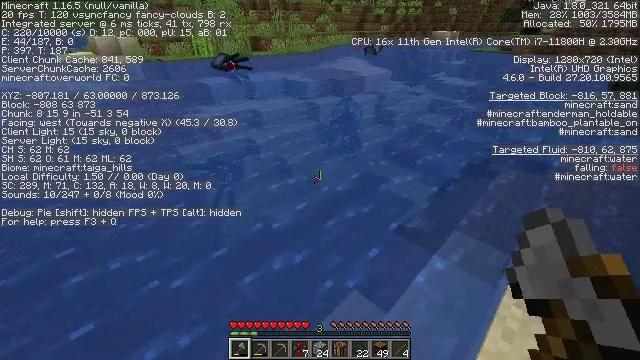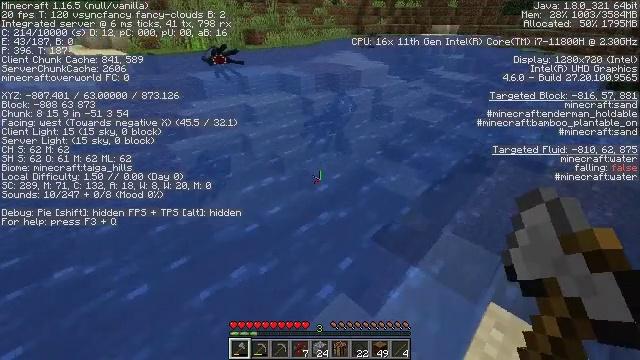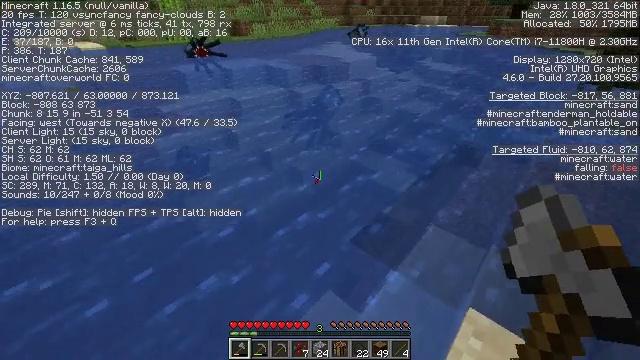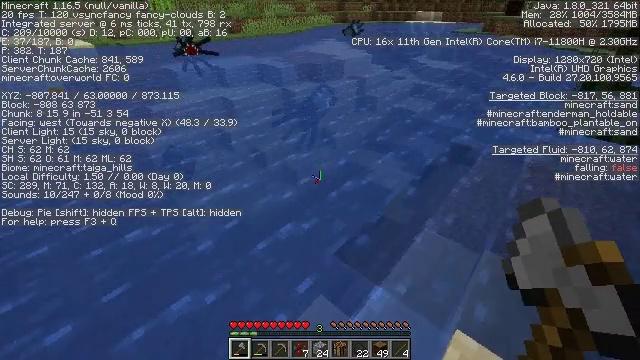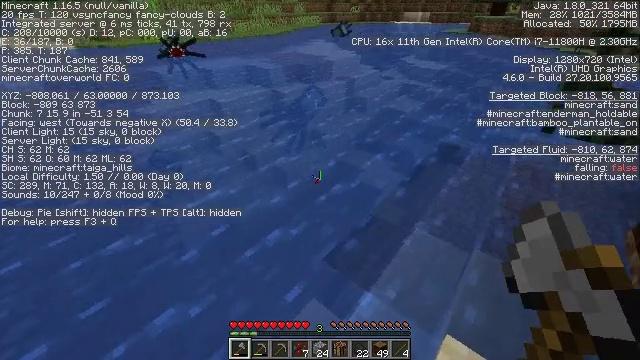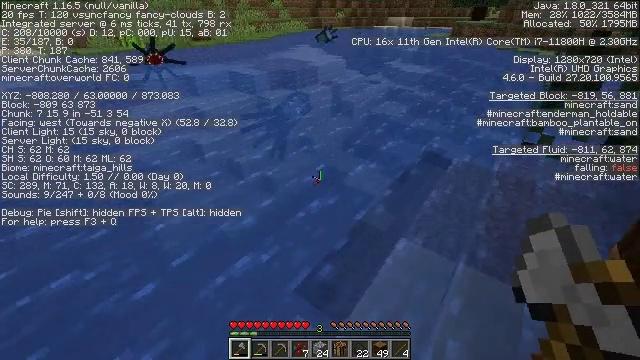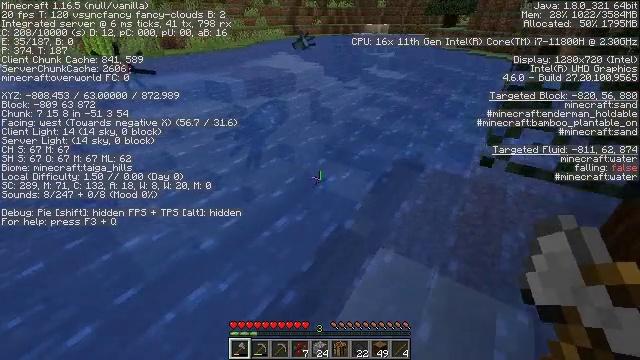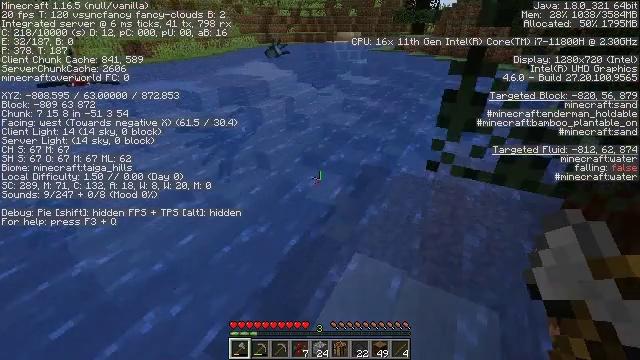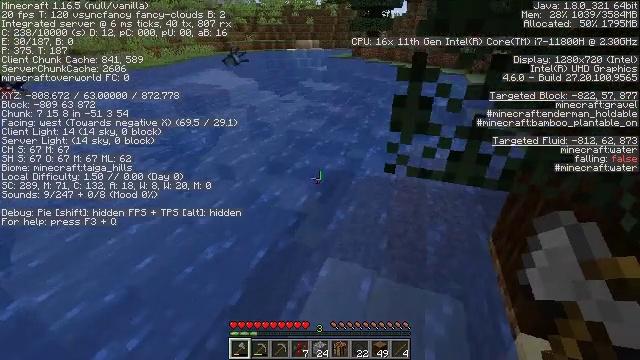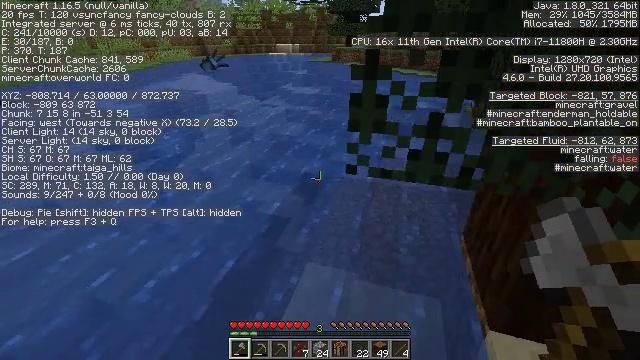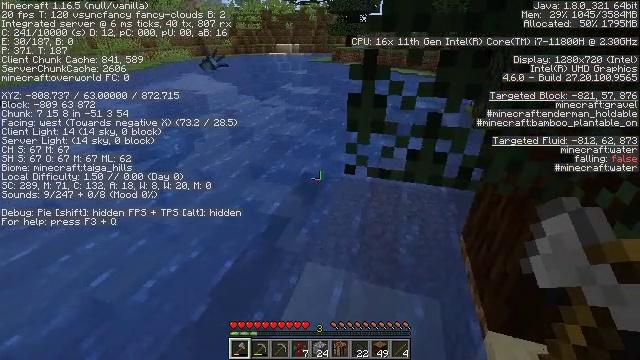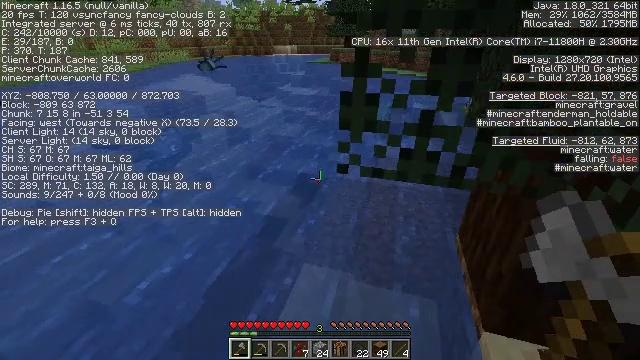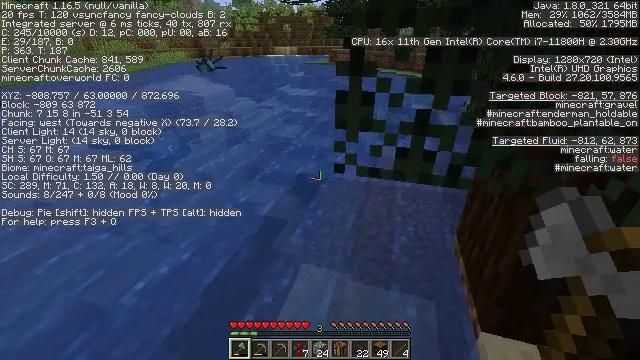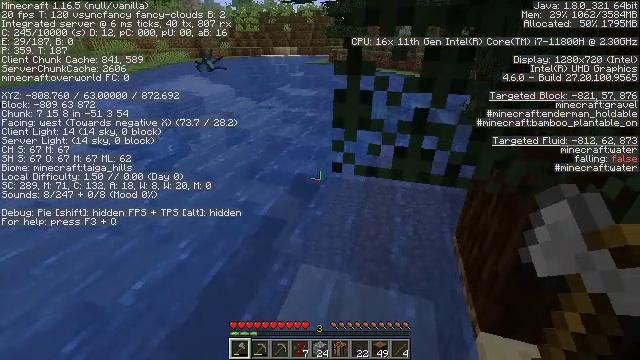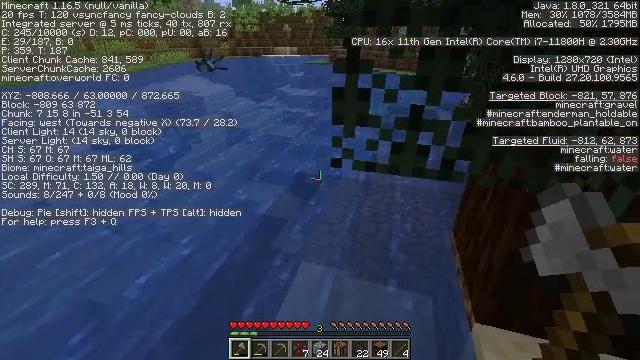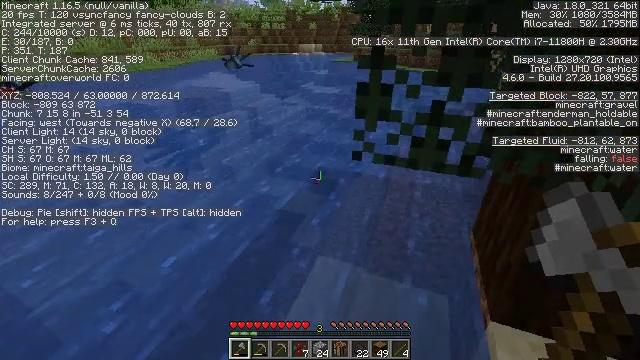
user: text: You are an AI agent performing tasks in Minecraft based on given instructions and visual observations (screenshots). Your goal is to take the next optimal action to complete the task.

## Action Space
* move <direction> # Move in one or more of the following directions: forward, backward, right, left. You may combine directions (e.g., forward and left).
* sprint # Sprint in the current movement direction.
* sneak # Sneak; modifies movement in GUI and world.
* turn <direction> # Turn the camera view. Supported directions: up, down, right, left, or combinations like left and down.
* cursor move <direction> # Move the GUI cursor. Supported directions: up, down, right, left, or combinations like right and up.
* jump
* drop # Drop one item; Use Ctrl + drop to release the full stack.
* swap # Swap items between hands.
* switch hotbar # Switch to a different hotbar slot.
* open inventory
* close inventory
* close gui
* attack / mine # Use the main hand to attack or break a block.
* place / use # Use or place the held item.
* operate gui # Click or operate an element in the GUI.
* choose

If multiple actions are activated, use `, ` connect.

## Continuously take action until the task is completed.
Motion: motion action
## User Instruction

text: Fish and kill the salmon.
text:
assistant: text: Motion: move forward and move right, turn down
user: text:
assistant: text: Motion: move forward and move right, turn right and down
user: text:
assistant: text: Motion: move forward and move right
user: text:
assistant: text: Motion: move forward and move right, turn right
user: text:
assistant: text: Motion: move forward and move right, turn right
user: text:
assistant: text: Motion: move right, turn right and up
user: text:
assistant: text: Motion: move right, turn right and up
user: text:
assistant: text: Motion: turn right and up
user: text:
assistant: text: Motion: turn right
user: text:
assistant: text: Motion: no_op
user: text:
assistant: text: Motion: no_op
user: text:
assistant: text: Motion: no_op
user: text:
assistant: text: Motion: no_op
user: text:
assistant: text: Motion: move back
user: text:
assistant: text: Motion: move back, turn left
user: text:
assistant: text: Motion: move back and move left, turn left
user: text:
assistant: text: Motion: move back and move left, turn left and up
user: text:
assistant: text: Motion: move back and move left, turn left and up
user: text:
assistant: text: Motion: move left
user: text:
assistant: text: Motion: move left
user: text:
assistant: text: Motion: move left
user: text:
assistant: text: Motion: no_op
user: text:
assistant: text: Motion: no_op
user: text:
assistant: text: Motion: no_op
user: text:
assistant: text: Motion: no_op
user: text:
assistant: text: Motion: no_op
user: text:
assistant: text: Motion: no_op
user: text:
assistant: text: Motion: no_op
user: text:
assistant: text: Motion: move left, turn left
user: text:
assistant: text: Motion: move left, turn left